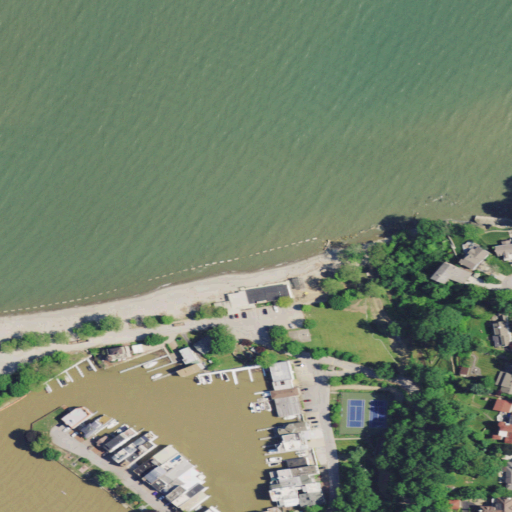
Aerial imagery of beach in Ohio named Clifton Beach containing open water, medium intensity development, high intensity development, open development, low intensity development, mixed forest, deciduous forest, and barren land